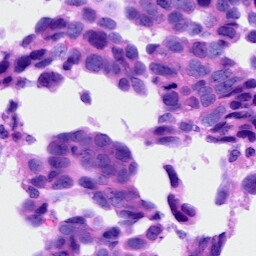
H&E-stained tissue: Ovarian